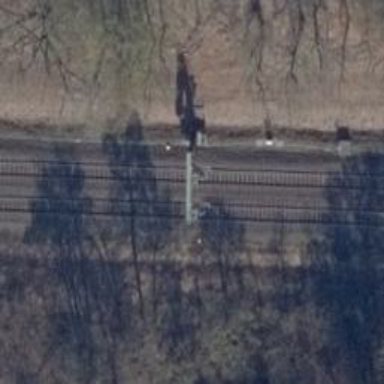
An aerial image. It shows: Railway signal.